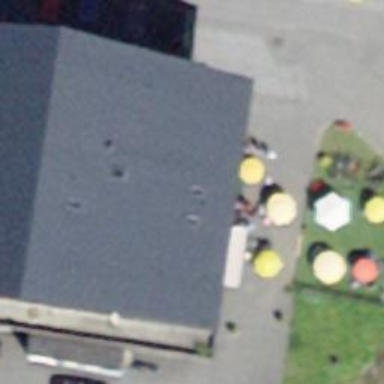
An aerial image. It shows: Restaurant.